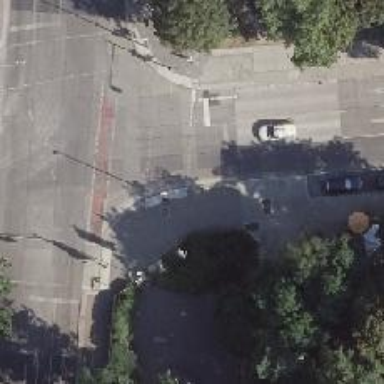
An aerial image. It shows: Tertiary road with concrete surface and separate sidewalk.